Question: I am trying to use XDocument.Parse(string s) to parse some XML that is being returned from a REST based API. After the XML is parsed, it creates a new XDocument, but the document doesn't contain the properly parsed XML nodes. The name of the first node is the correct node name, but the value is the the concatenation of all the text from the XML, regardless of which Element is belongs to. Can anybody help me figure out what is going on?
'''
<sci_reply version="1.0">
<send_message>
<device id="<PHONE>-<PHONE>-<PHONE>-<PHONE>">
<error id="303">
<desc>Invalid target. Device not found.</desc>
</error>
</device>
<error>Invalid SCI request. No valid targets found.</error>
</send_message>
</sci_reply>
'''

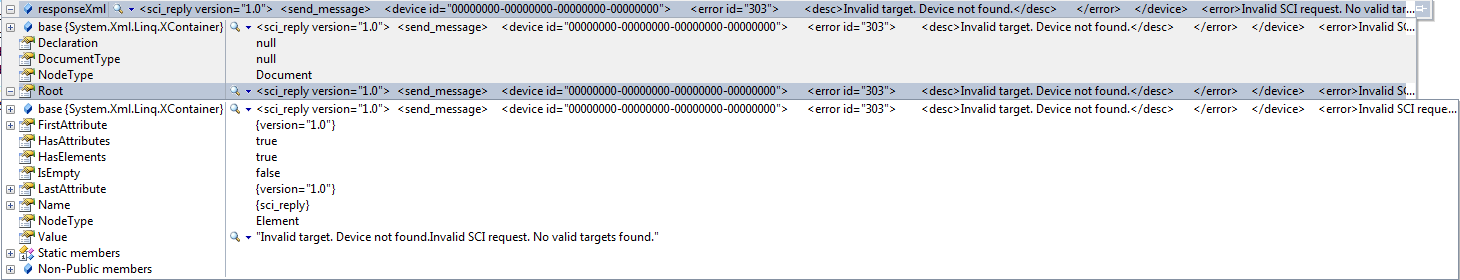
Answer: That's the expected behavior. The 'Value' of a an XML element is concatenation of values of all its children. If you want to actually access the XML, read something about <URL>.